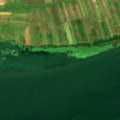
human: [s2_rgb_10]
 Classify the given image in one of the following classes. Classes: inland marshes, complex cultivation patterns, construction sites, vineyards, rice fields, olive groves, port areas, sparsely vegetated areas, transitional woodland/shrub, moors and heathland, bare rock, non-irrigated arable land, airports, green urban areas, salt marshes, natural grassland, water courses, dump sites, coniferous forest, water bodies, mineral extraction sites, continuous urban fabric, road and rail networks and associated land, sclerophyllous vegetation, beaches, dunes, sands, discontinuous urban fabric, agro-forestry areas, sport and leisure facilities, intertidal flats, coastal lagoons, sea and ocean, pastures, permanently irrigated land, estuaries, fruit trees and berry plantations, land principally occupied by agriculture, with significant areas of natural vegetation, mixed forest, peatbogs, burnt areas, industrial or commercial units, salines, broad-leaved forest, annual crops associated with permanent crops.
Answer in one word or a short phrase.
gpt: non-irrigated arable land, water courses